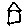
Label: house